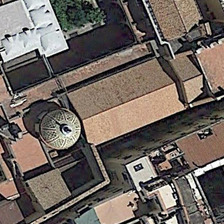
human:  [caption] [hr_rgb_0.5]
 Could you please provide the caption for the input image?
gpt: the circular building is a church .

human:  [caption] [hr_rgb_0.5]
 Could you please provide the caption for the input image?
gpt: the circular building is a church .

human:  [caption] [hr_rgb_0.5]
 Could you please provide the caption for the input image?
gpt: a large number of plants were planted in front of the church .

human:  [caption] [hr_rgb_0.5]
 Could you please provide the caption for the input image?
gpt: a large number of plants were planted in front of the church .

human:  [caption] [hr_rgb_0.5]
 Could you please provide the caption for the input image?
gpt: the circular building is a church .